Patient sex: M
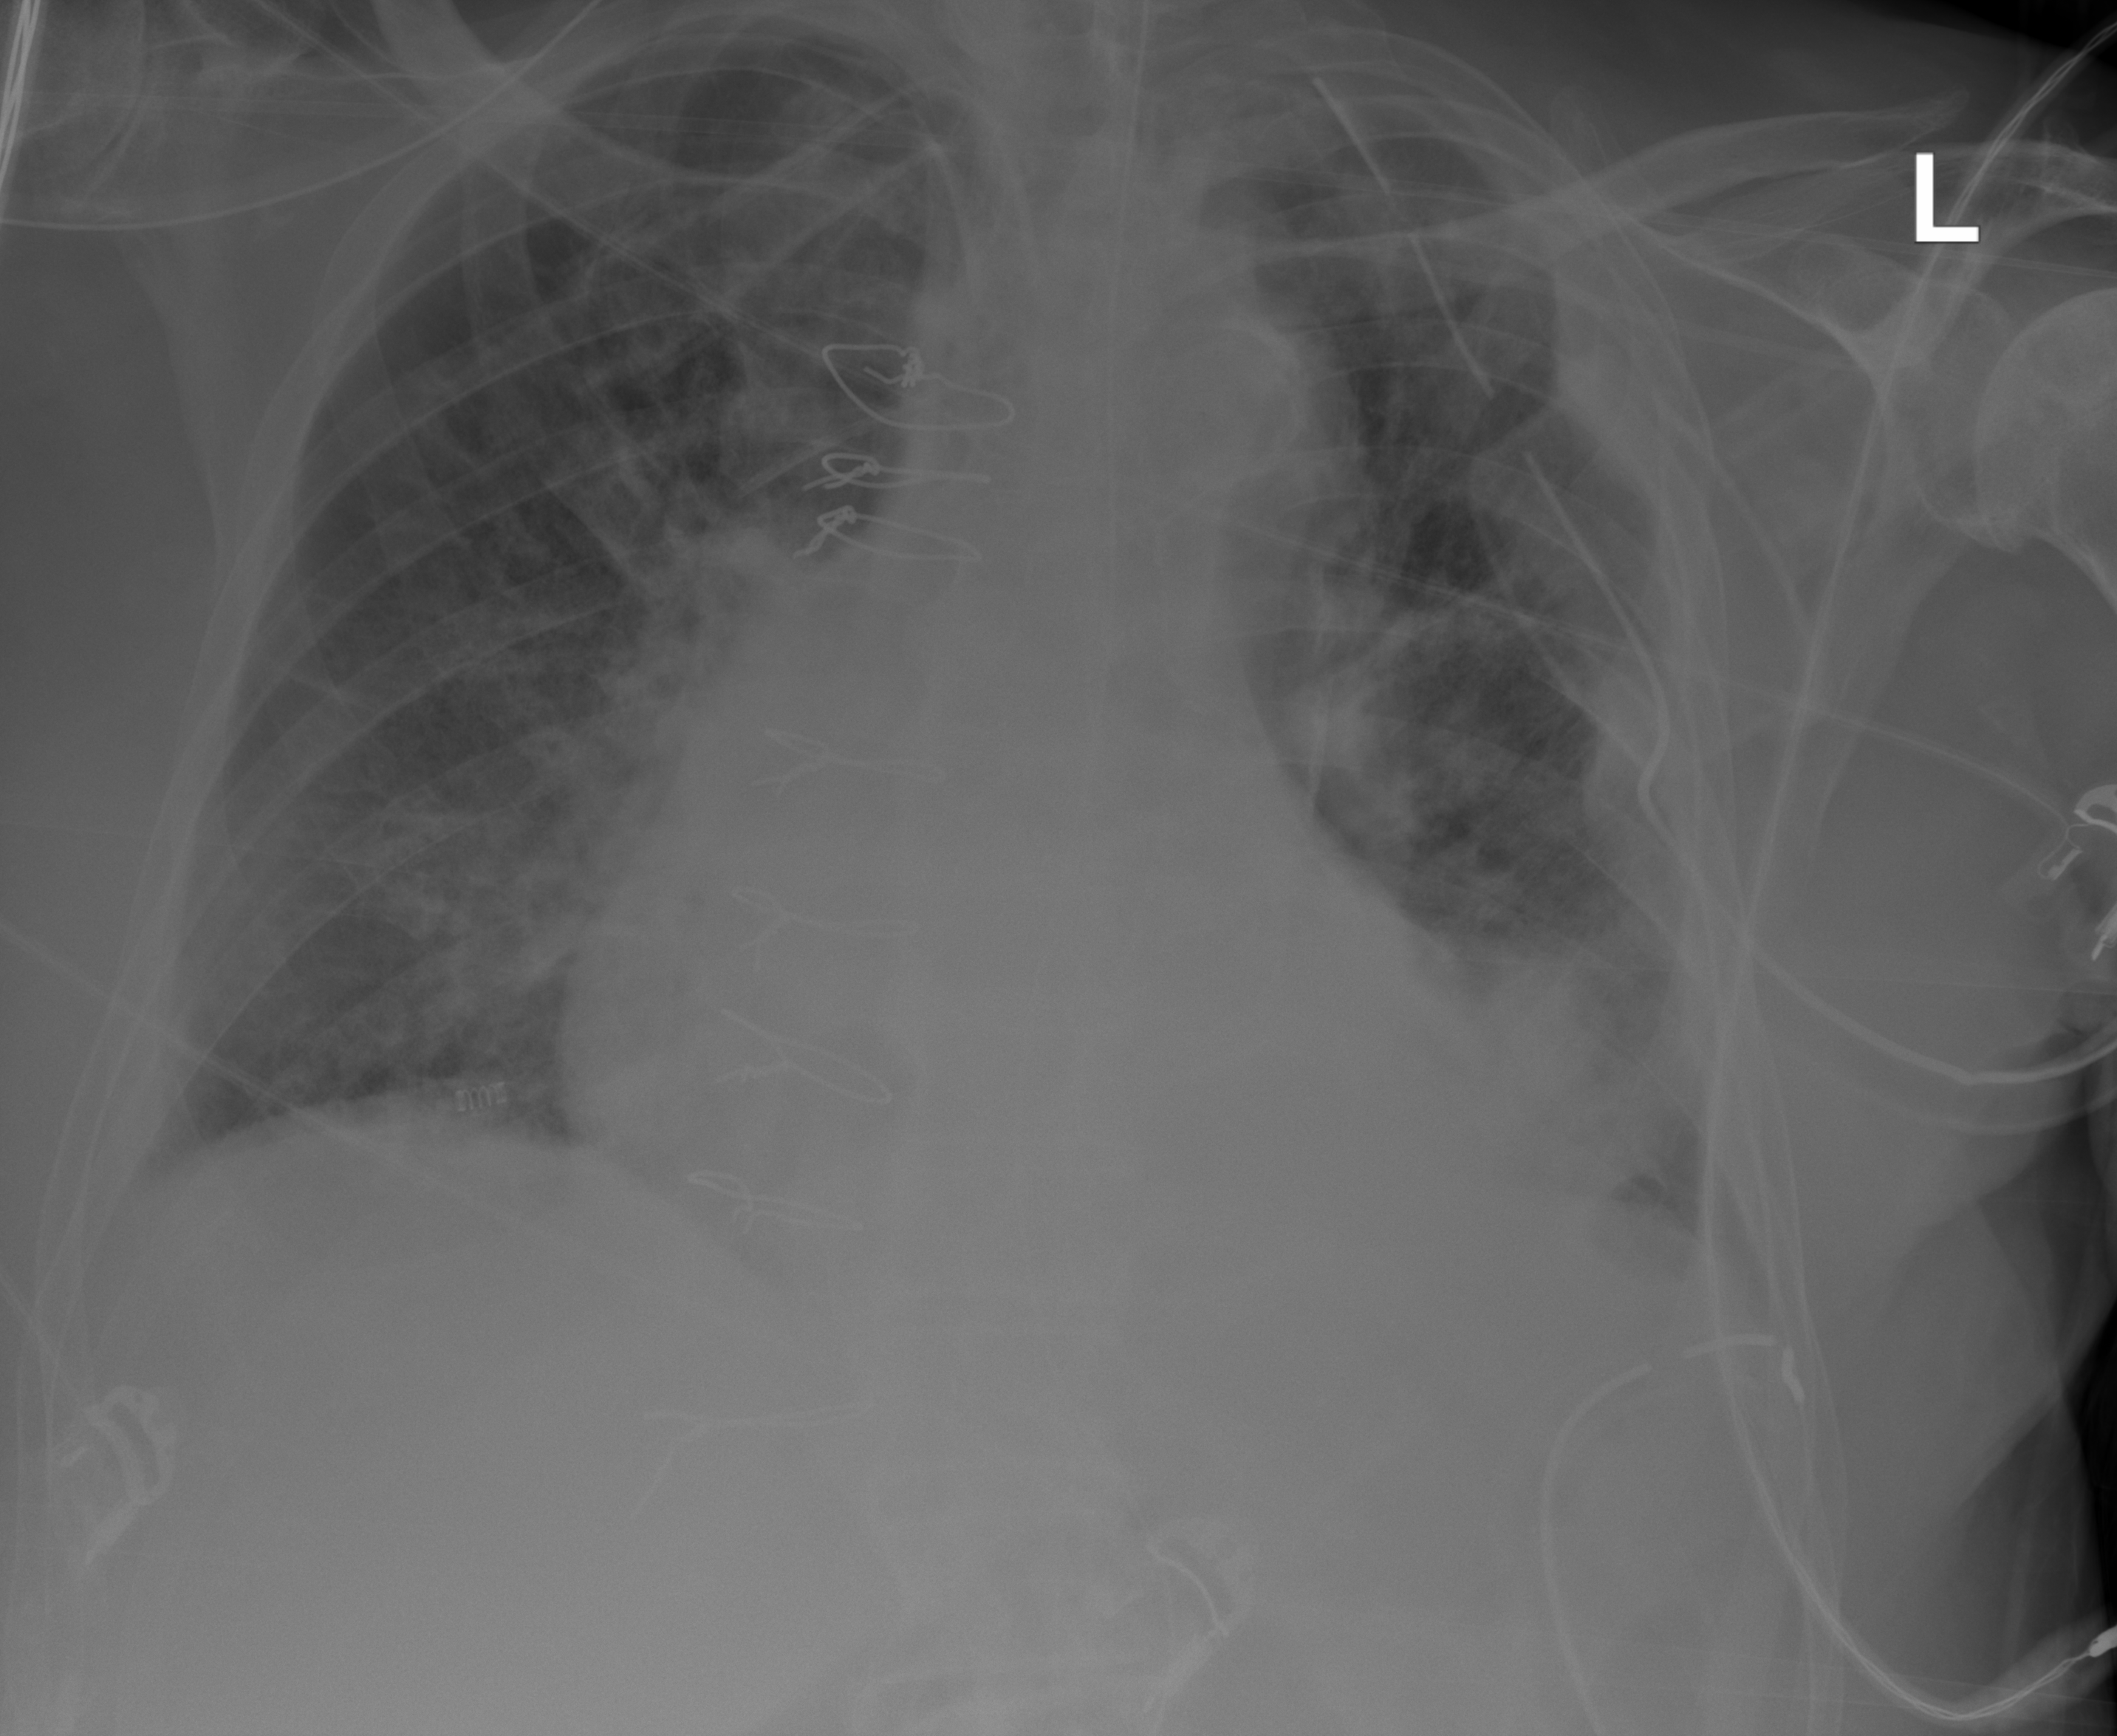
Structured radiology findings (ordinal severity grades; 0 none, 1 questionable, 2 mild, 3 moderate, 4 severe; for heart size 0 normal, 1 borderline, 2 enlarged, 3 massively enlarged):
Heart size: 2
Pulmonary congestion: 2
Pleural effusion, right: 2
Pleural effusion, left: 2
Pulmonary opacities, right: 2
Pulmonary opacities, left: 3
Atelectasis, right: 2
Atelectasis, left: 3